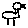
Label: bird